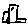
Label: star